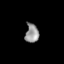
Tissue: skin
Cell type: Epithelial cells
Senescence score: 0.2747
Nuclear area (px): 249
Mean DAPI intensity: 149.008